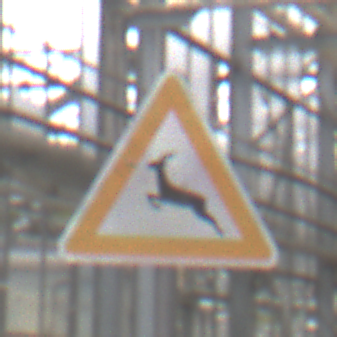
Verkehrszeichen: WildwechselRechts
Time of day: Midday
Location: Roofed (Special)
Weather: Overcast
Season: NotSpecified
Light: Natural